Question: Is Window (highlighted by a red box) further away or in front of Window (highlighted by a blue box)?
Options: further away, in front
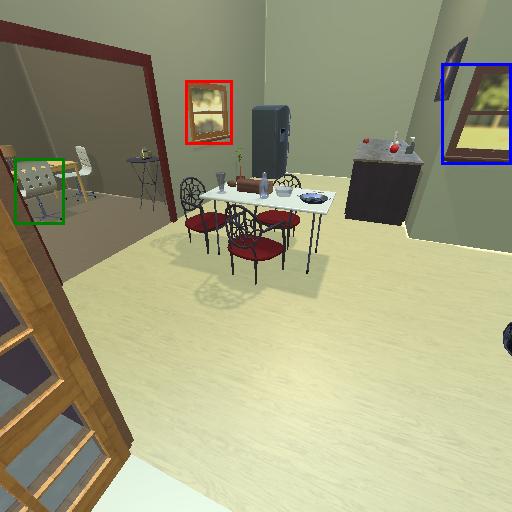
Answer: further away